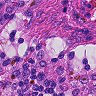
Metastatic tissue present: no